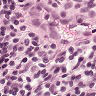
Metastatic tissue present: no